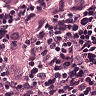
Metastatic tissue present: yes